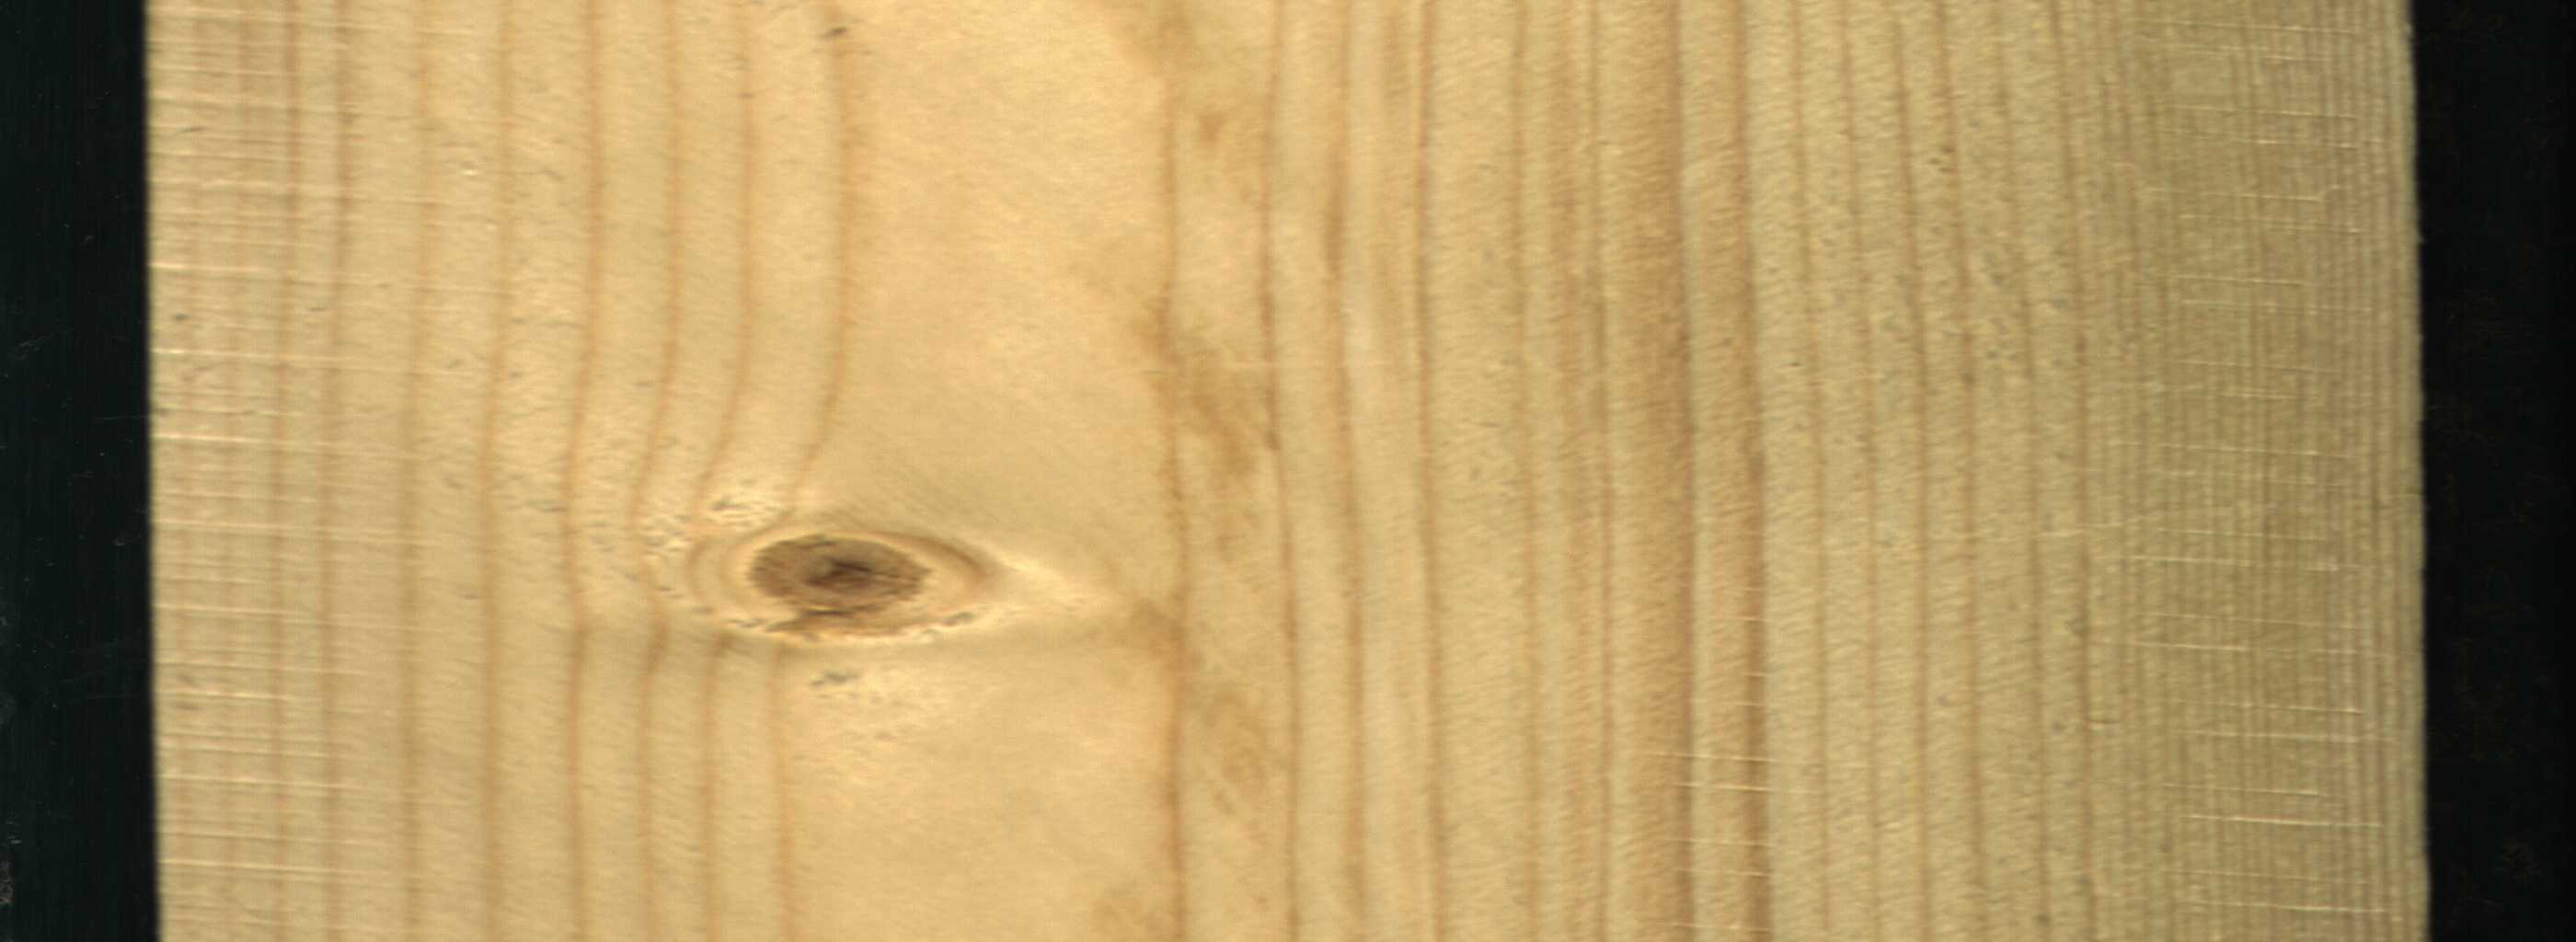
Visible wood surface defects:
Live_Knot